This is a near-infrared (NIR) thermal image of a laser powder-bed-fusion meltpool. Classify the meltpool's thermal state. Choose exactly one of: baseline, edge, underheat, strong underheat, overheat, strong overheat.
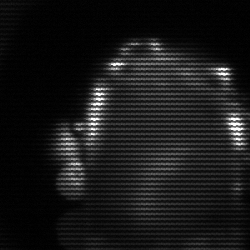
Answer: baseline